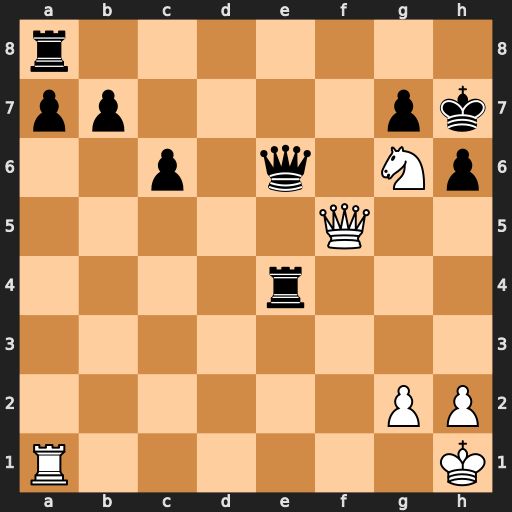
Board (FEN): r7/pp4pk/2p1q1Np/5Q2/4r3/8/6PP/R6K
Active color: w
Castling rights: -
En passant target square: -
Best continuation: Nf8+ Kg8 Nxe6